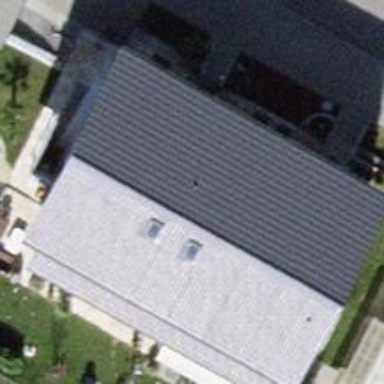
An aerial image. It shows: Semi-detached house with gabled roof.